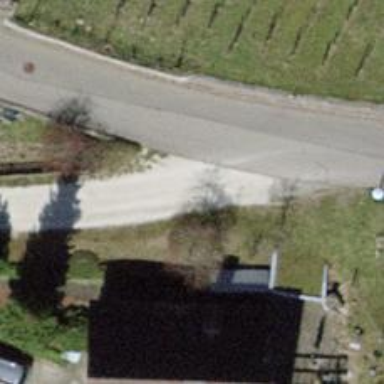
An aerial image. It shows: Residential road surfaced with fine gravel.